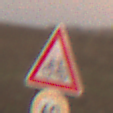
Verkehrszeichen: RadverkehrRechts
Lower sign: Geschwindigkeit60
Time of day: SunriseSunset
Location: Outdoor (Nature)
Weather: PartlyCloudy
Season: NotSpecified
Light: Natural